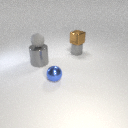
small gray metal cylinder below small brown metal cube